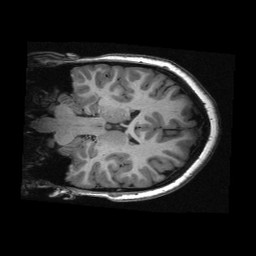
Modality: T1w
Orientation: coronal
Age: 11
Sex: male
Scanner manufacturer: siemens
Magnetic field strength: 3 T
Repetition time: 2.3 s
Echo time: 0.00336 s